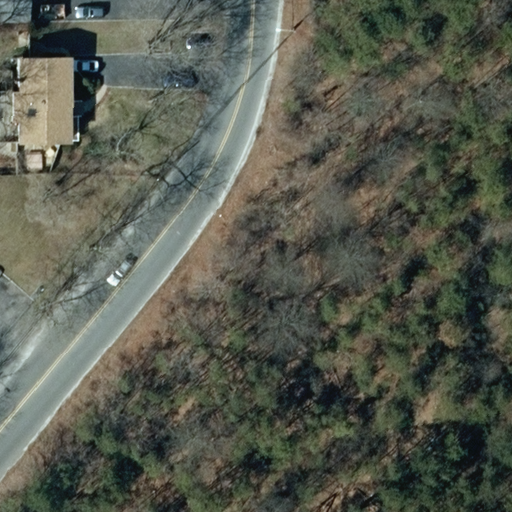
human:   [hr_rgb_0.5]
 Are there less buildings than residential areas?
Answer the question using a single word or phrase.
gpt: no

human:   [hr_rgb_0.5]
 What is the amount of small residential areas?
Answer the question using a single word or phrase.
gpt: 0

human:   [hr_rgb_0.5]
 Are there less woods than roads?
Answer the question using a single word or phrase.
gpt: no

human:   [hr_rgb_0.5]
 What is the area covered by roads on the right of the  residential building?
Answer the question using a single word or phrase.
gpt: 0m2

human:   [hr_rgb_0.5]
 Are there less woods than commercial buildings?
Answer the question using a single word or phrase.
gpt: no

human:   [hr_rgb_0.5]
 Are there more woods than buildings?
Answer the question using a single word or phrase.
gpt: no

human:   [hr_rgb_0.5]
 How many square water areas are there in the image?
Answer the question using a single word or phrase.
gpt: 0

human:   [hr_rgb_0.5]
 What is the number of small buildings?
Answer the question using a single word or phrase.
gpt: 1

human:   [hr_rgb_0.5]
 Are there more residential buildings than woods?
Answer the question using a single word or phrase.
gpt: no

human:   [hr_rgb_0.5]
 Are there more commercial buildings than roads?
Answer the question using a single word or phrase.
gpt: no

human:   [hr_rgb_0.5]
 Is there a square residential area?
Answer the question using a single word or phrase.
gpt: no

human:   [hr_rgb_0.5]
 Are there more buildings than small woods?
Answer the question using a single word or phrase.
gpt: yes

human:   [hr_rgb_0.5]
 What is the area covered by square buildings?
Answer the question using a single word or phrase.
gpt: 0m2

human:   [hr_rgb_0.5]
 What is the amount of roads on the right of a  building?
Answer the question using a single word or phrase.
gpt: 0

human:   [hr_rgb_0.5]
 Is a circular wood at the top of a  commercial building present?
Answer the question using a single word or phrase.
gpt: no

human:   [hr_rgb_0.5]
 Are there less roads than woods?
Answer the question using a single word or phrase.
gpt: no

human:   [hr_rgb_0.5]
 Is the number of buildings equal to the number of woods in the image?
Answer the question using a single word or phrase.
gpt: no

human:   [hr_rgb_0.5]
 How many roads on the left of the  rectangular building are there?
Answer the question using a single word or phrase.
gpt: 0

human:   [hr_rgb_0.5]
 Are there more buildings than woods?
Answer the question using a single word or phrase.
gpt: yes

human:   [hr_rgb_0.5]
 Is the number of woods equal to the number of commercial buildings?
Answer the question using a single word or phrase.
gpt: no

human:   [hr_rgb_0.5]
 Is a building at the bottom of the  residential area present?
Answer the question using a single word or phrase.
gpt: no

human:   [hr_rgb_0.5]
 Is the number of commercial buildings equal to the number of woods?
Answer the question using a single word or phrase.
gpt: no

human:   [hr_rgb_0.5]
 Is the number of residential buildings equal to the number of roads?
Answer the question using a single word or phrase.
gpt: yes

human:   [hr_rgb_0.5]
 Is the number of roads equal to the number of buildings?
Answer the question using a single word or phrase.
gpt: no

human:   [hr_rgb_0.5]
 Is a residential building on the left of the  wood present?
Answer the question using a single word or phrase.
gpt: yes

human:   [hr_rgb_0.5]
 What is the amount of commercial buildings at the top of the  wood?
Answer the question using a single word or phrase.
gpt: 0

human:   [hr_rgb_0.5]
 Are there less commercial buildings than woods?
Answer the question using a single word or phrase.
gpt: yes

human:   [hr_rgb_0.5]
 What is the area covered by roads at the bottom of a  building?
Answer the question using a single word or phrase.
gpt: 0m2

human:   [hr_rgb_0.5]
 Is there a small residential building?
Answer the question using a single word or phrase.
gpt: no

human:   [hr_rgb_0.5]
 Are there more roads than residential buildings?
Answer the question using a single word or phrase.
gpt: no

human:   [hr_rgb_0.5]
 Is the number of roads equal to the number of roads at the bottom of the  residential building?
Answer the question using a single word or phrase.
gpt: no

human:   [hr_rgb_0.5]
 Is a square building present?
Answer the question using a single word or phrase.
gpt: no

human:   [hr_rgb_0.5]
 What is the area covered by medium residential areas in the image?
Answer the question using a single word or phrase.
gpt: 0m2

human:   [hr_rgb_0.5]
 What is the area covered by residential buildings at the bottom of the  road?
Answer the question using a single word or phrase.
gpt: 0m2

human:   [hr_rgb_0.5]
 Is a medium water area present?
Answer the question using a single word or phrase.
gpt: no

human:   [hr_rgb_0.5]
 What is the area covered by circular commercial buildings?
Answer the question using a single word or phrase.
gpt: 0m2